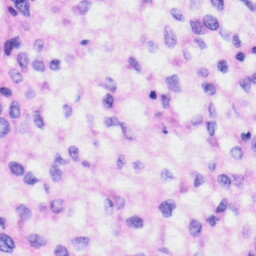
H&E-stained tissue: Liver